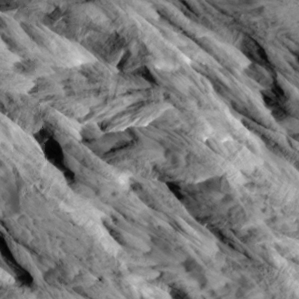
Label: non_frost